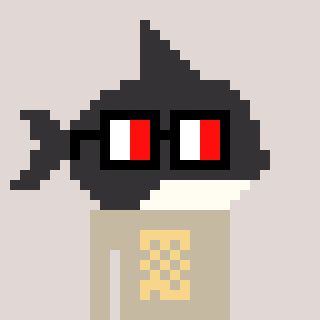
a pixel art character with square glasses with black frames and red eyes, a orca-shaped head and a bege-colored body on a warm background